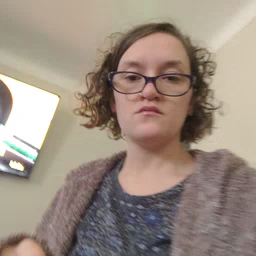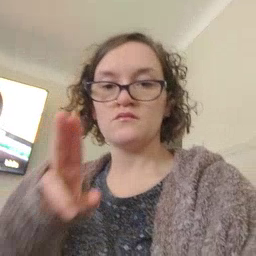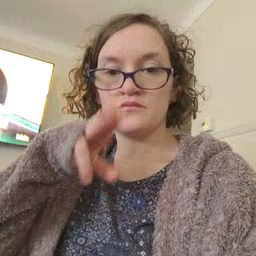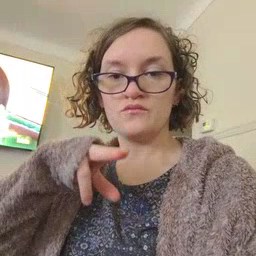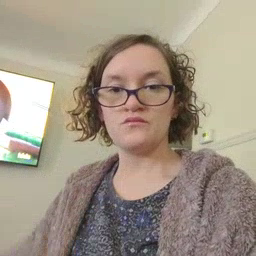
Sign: chair